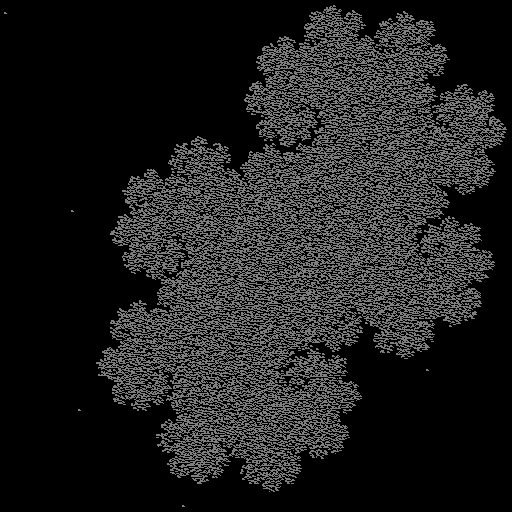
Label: dragon_curve